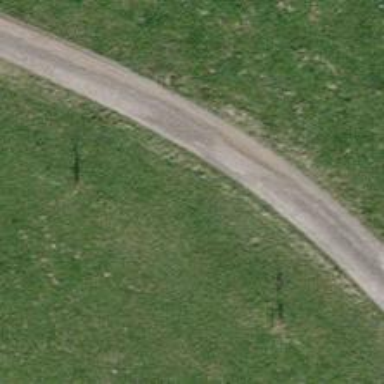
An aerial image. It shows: Gravel track with track type of grade3.